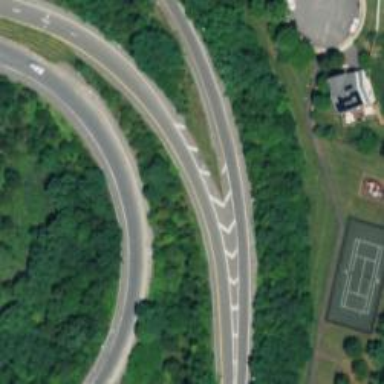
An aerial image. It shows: Trunk link highway.